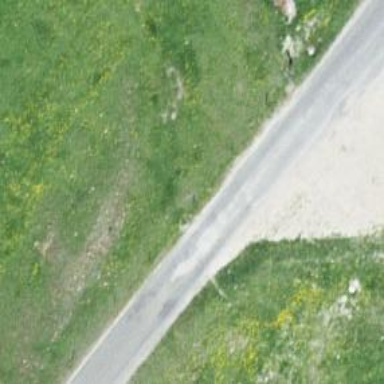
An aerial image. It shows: Unclassified road with asphalt surface.